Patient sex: F
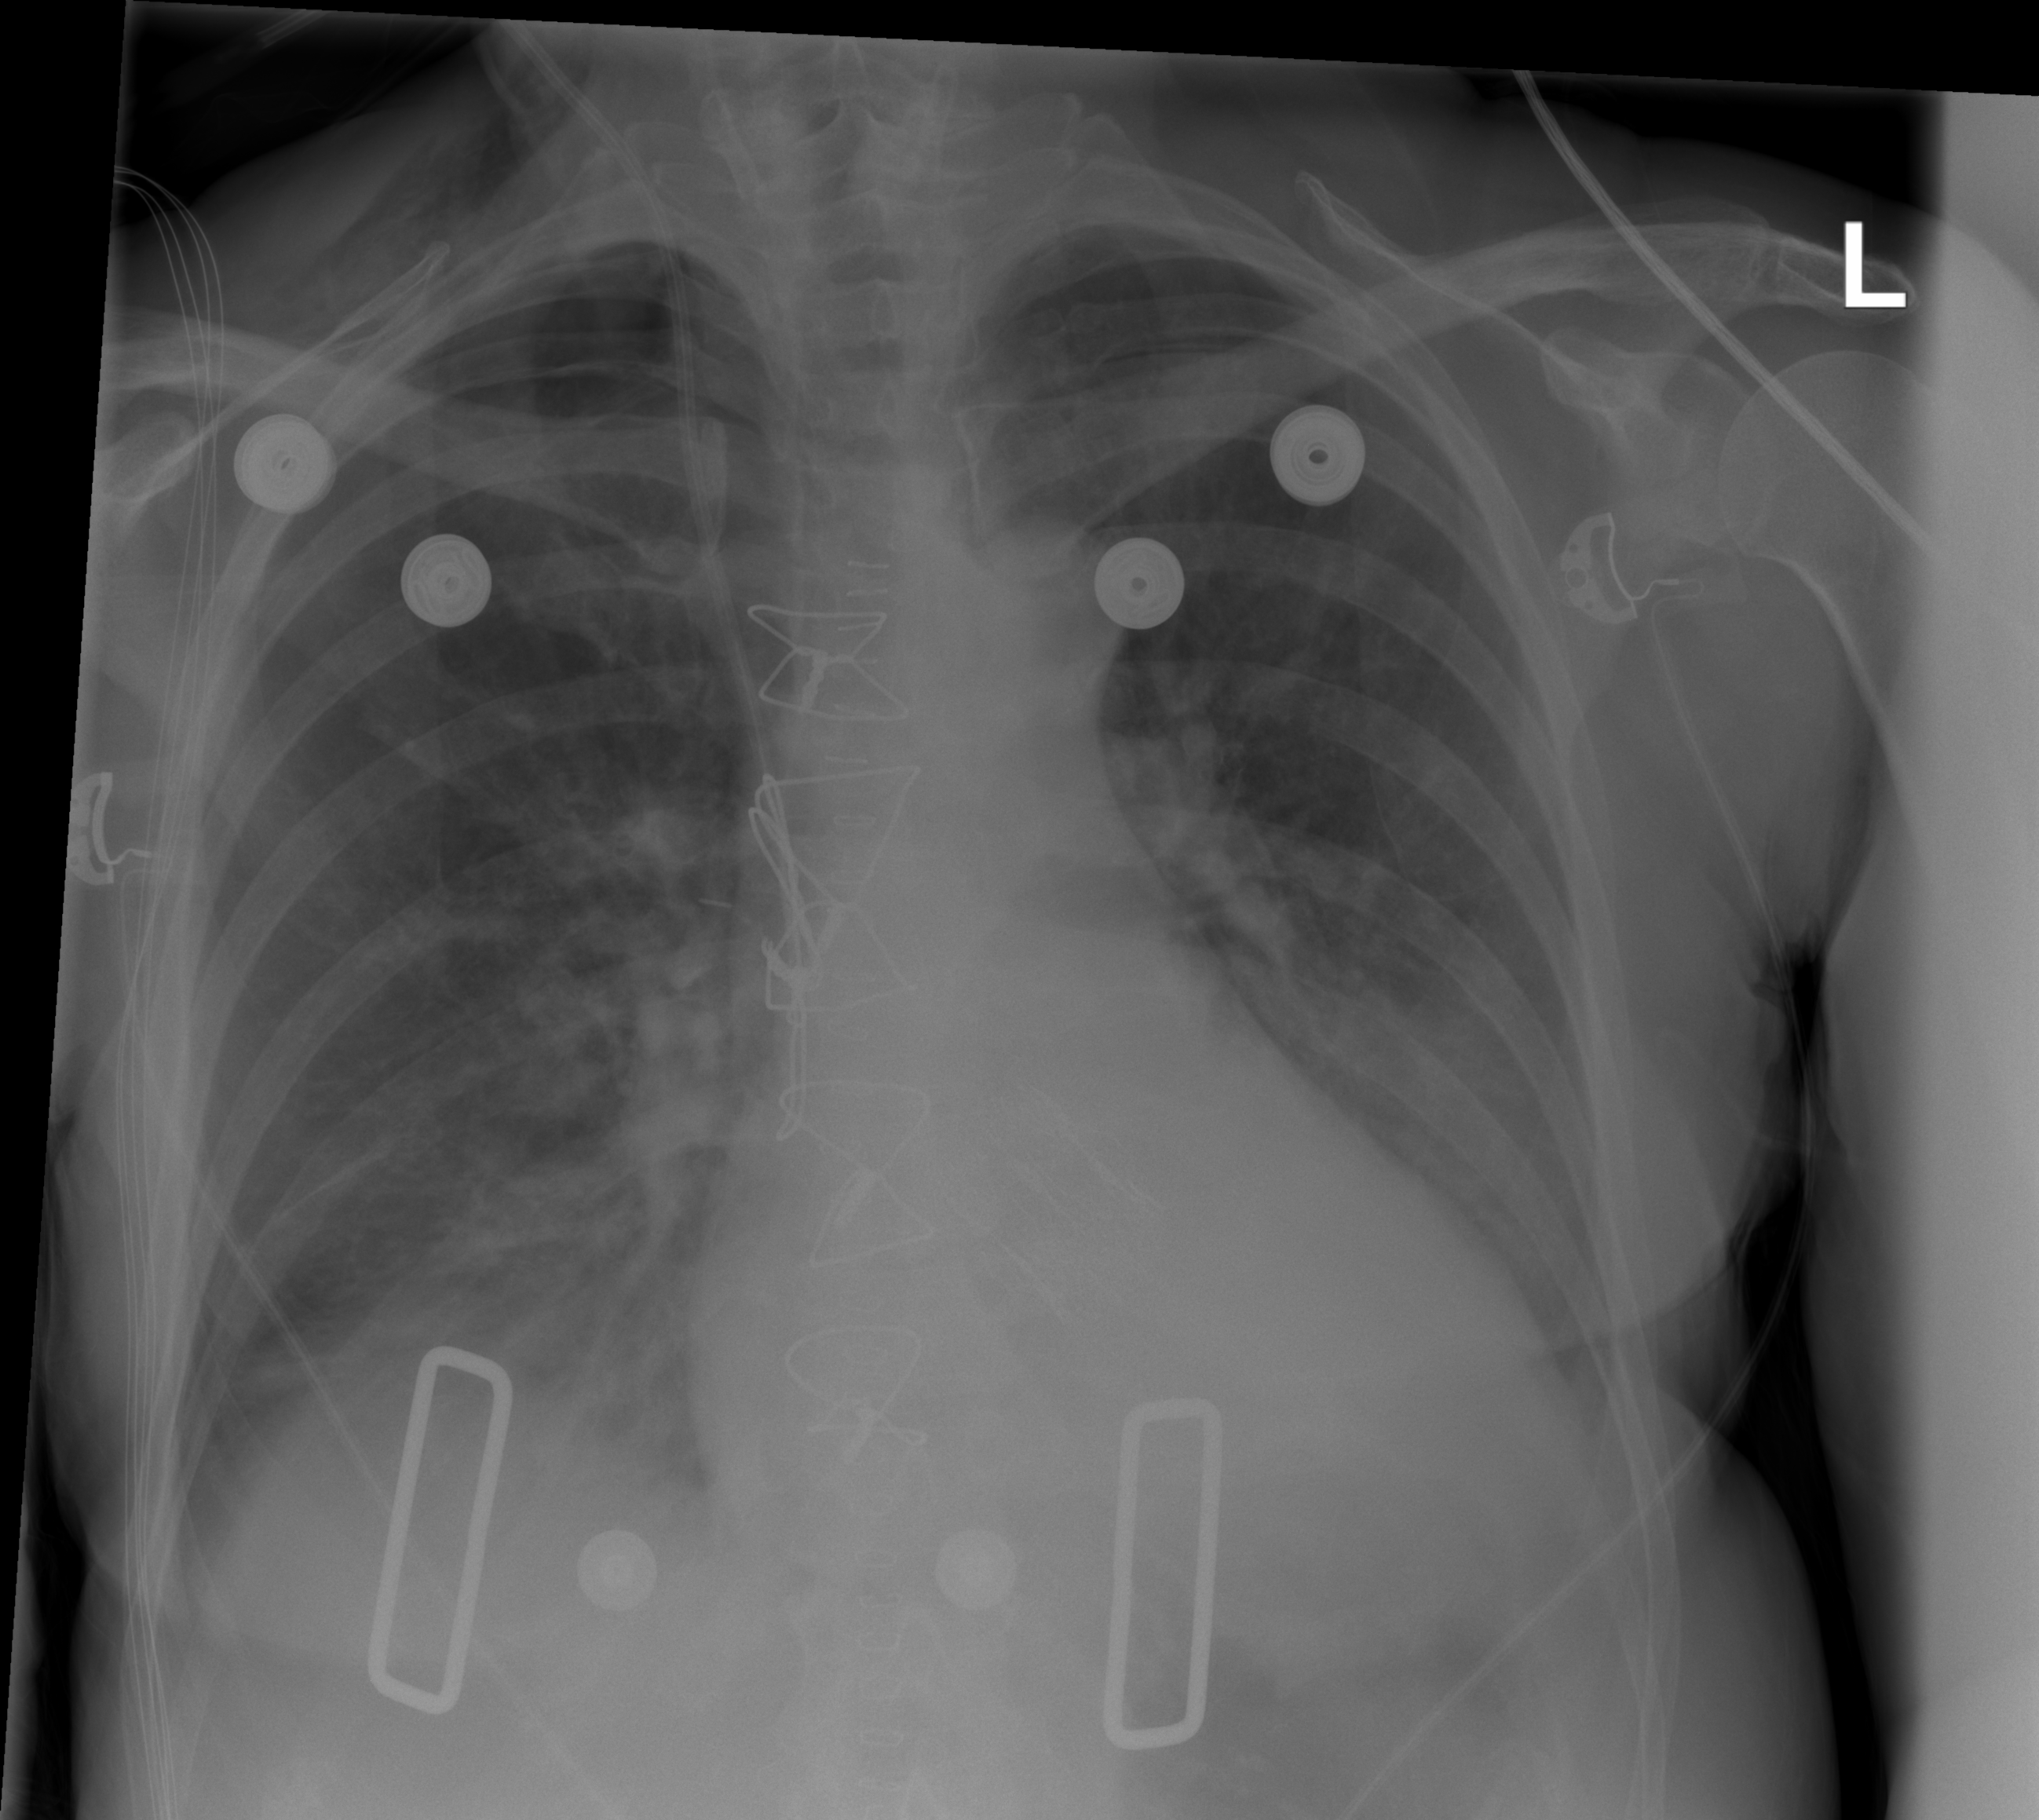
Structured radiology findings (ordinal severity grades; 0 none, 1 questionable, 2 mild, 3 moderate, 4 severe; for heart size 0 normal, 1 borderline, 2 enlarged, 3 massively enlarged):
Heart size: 1
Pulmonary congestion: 0
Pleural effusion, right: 0
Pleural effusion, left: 0
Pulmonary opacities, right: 0
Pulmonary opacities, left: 0
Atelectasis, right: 2
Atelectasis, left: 0